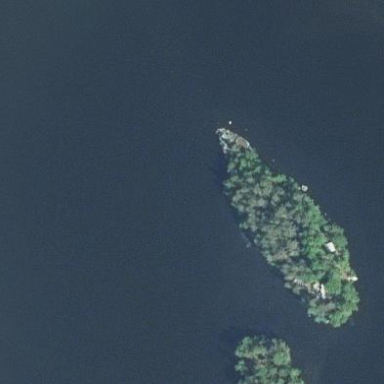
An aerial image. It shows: Islet.